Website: ulta-beauty
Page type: delivery-shipping
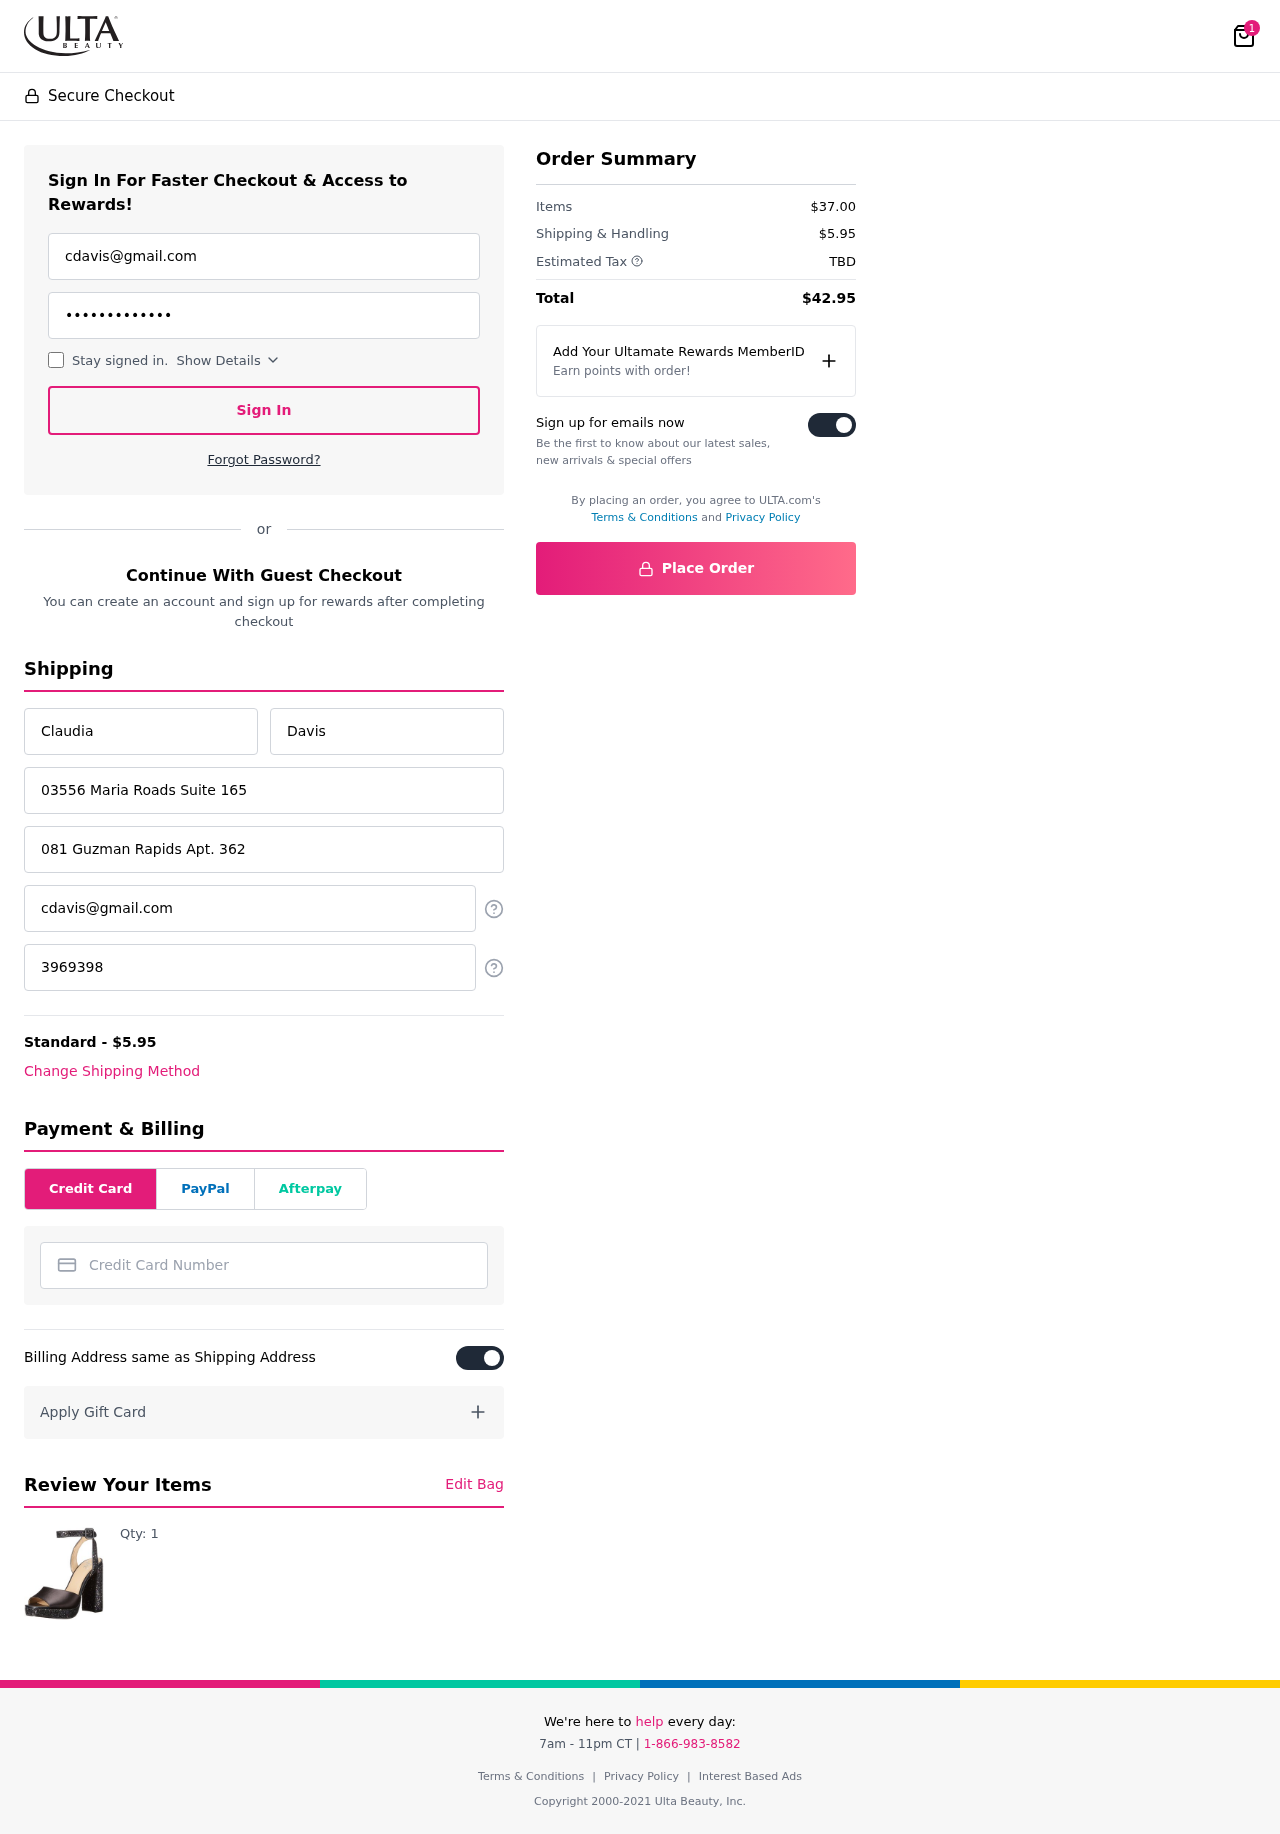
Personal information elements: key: PII_CARD_NUMBER
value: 4044 7250 7492 8500
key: PII_EMAIL
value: cdavis@gmail.com
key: PII_EMAIL2
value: cdavis@gmail.com
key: PII_FIRSTNAME
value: Claudia
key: PII_LASTNAME
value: Davis
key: PII_PHONE
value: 3969398578
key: PII_STREET
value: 03556 Maria Roads Suite 165
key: PII_STREET2
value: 081 Guzman Rapids Apt. 362
Product elements: key: PRODUCT1_QUANTITY
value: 1
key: PRODUCT1
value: Qty: 1
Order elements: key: ORDER_NUM_ITEMS
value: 1
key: ORDER_SHIPPING_COST
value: $5.95
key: ORDER_SUBTOTAL
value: $37.00
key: ORDER_TAX
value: TBD
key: ORDER_TOTAL
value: $42.95